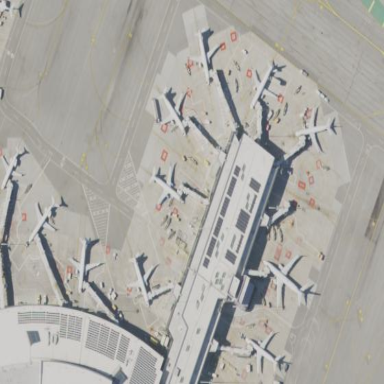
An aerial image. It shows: Apron at the airport.